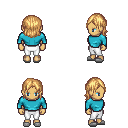
a pixel art fantasy rpg character, female body template, human, tanned skin, teal long-sleeve shirt, white pants, light blonde long bangs hairstyle, white slippers, four views (front, back, left, right), 2x2 character sprite sheet, small pixel art, hard edges, no anti-aliasing